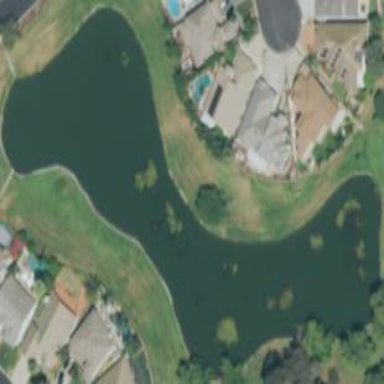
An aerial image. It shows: Picturesque scene of golf course with lateral water hazard.